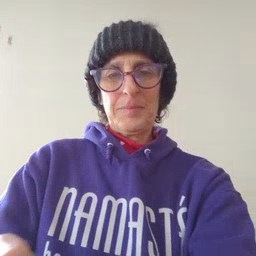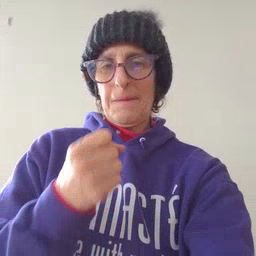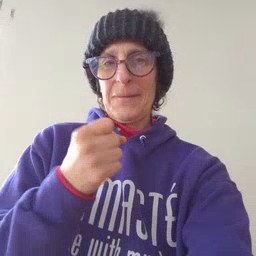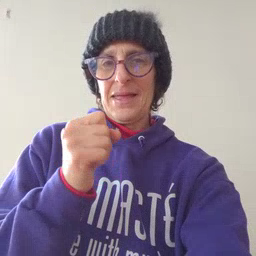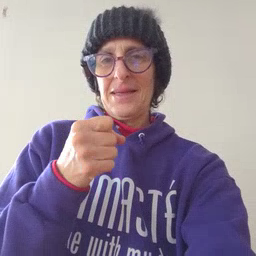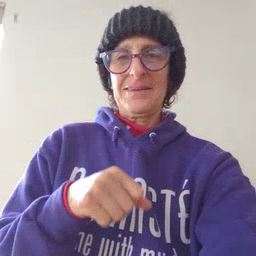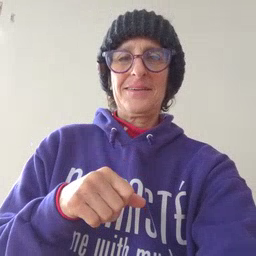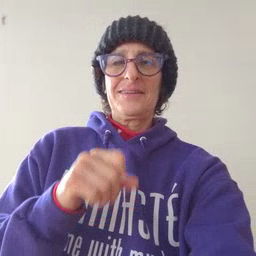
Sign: make